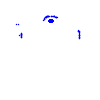
Particle: pion